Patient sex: M
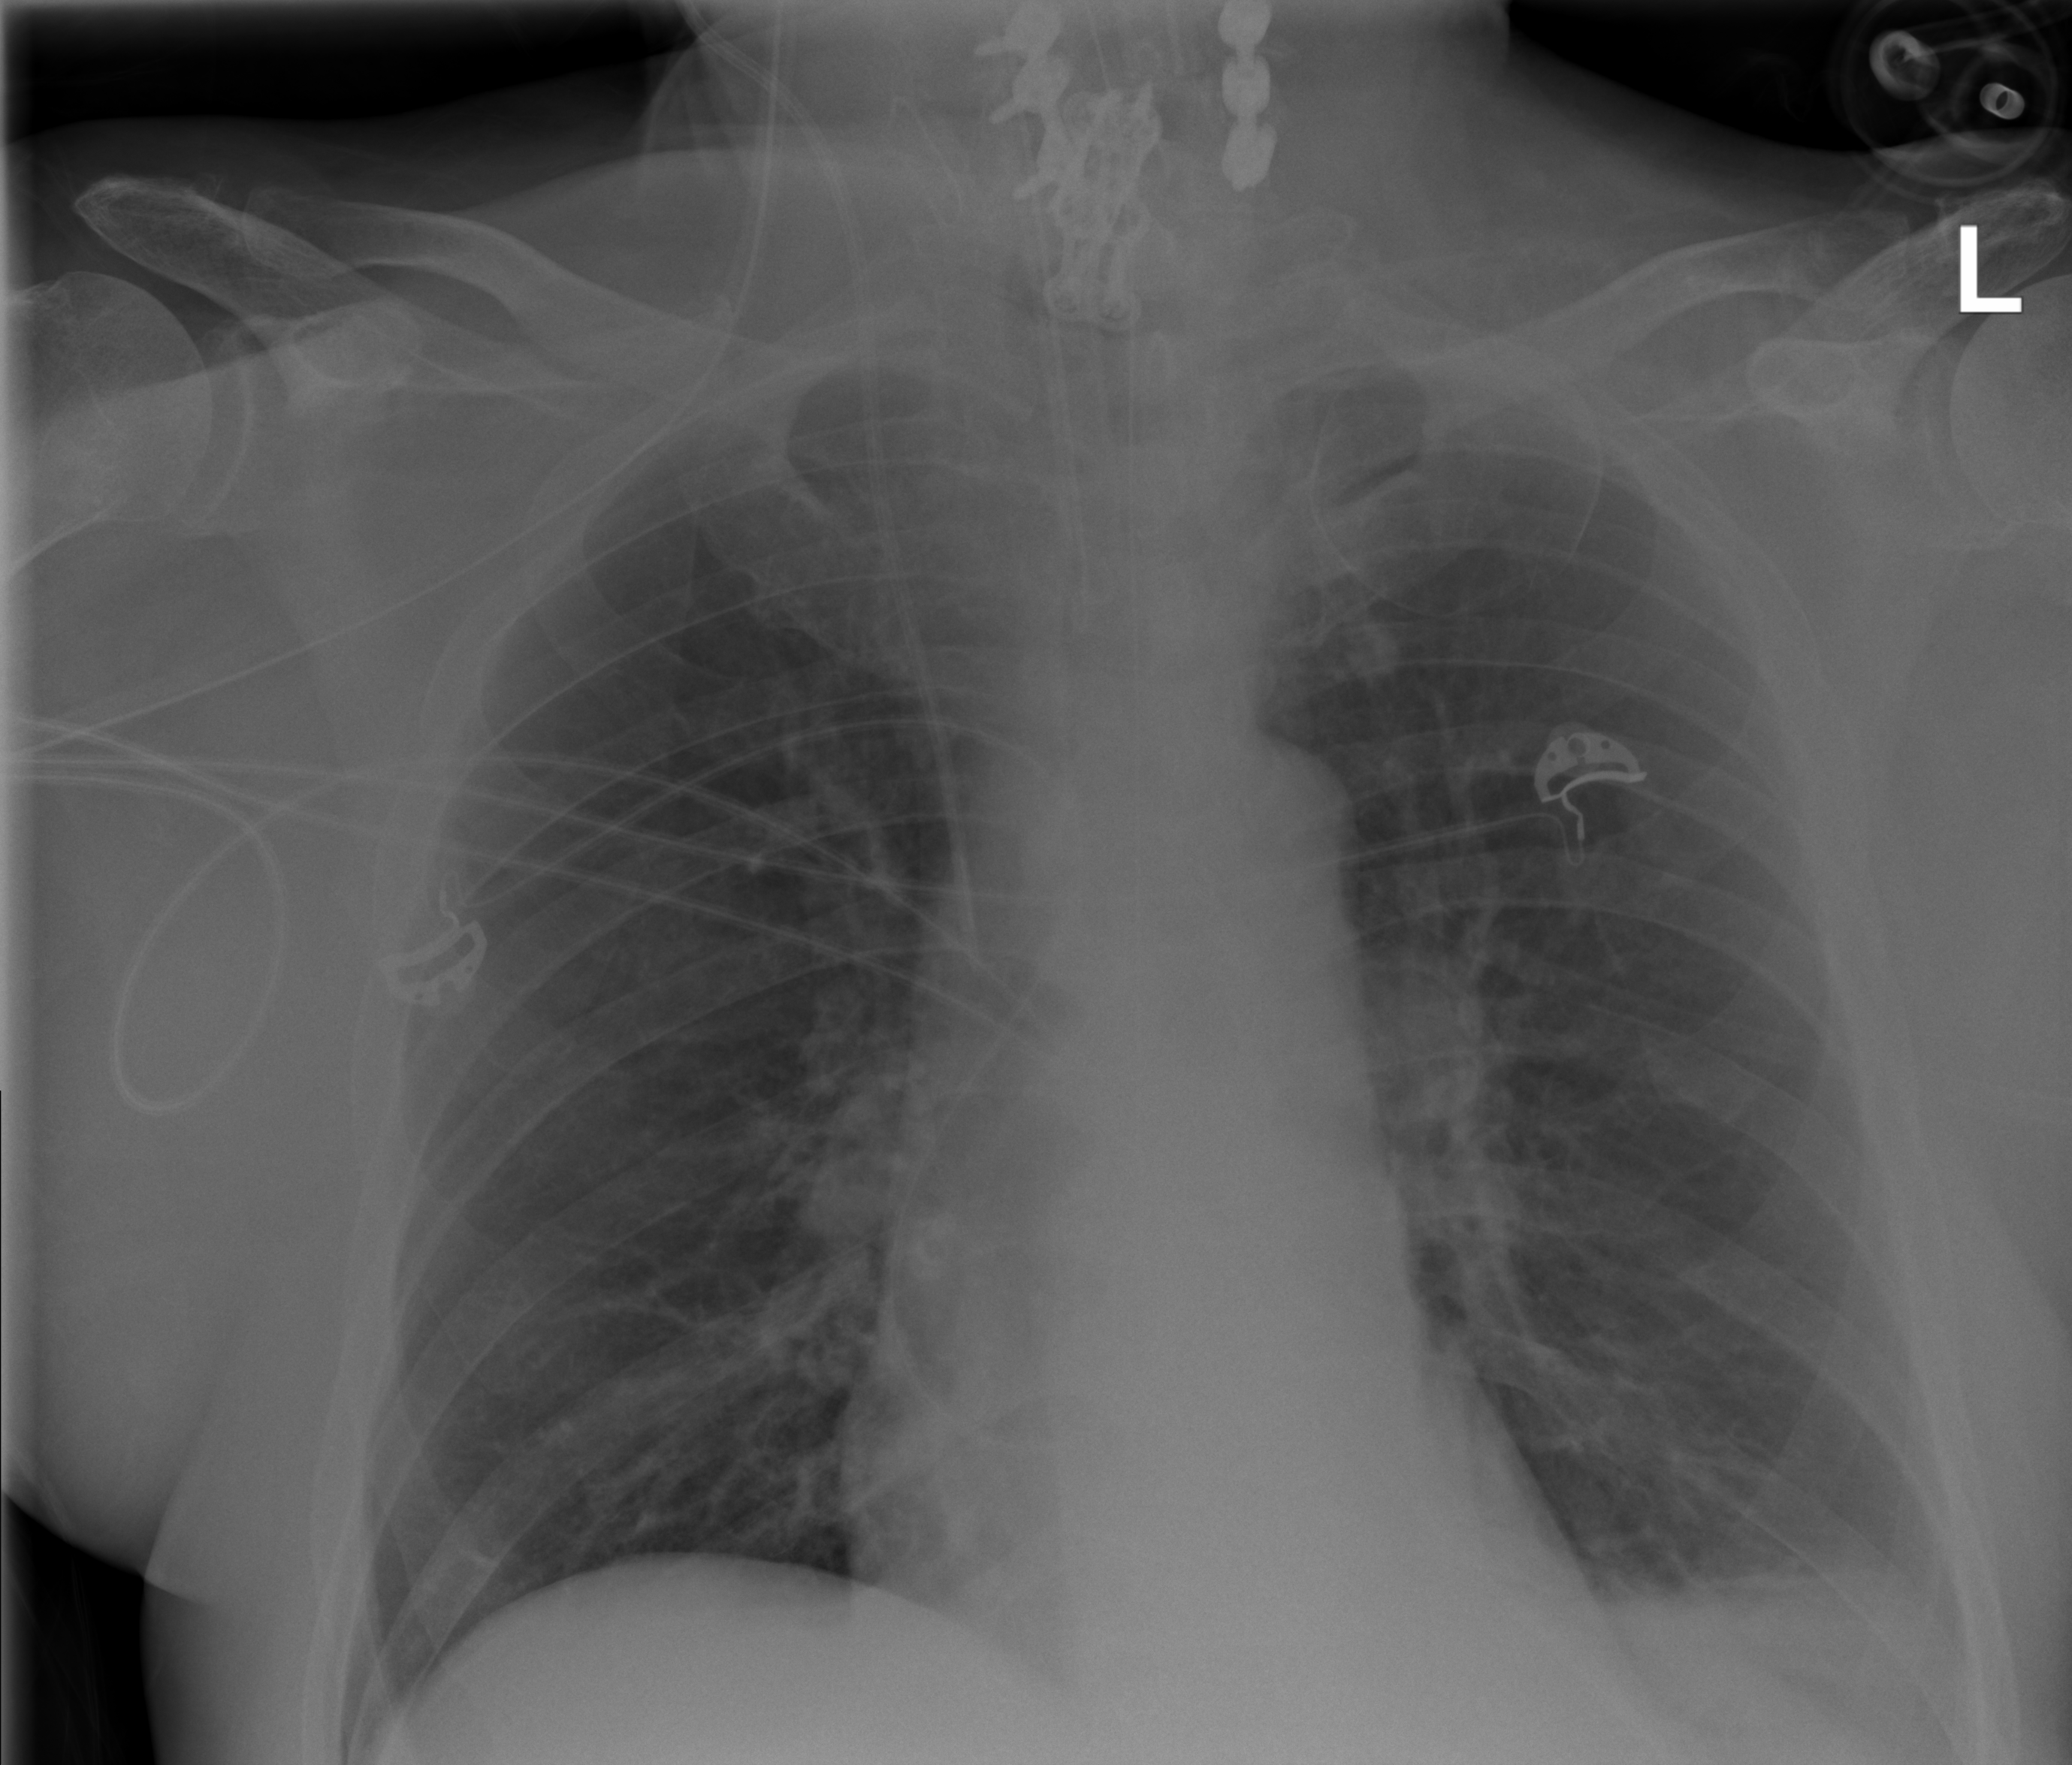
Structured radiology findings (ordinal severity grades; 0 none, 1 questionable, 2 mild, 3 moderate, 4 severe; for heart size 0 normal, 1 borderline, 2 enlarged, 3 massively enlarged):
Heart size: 1
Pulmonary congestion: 0
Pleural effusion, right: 0
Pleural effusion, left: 2
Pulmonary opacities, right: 0
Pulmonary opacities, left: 1
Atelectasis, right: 0
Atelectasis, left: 2